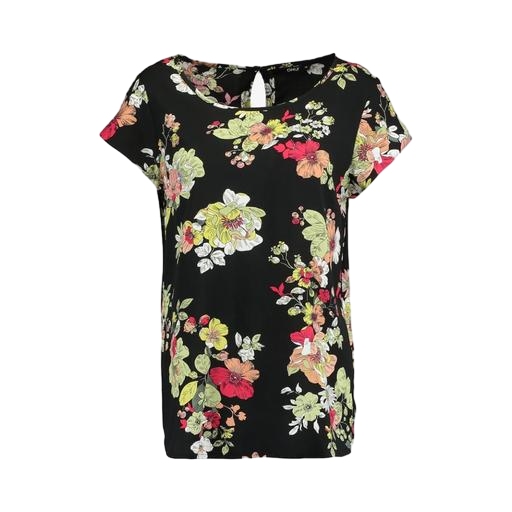
multicolor floral-print t-shirt only macy, black printed short-sleeve top only macy, black plus size printed t-shirt only macy, white background